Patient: sex F, age 56
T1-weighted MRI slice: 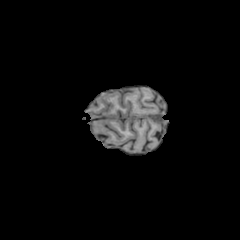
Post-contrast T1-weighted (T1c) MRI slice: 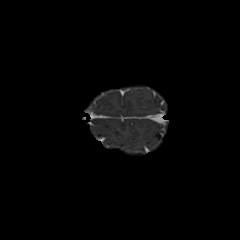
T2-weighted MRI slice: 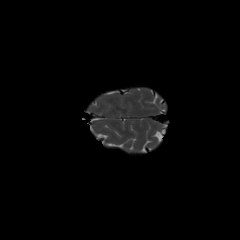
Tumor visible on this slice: no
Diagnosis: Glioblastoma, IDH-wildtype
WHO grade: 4